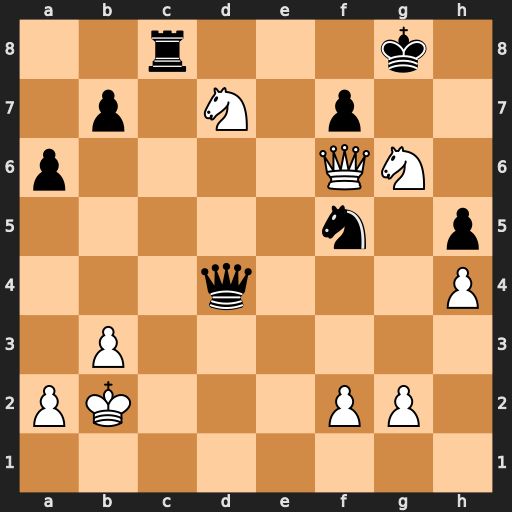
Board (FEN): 2r3k1/1p1N1p2/p4QN1/5n1p/3q3P/1P6/PK3PP1/8
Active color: w
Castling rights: -
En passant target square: -
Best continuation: Qxd4 Nxd4 Ne7+